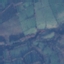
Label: Pasture